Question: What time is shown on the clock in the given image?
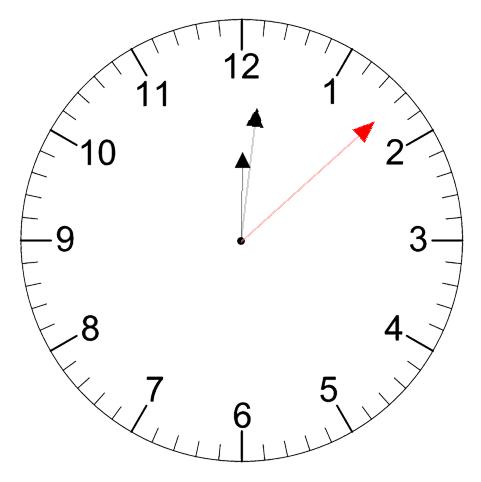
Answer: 12:01:08